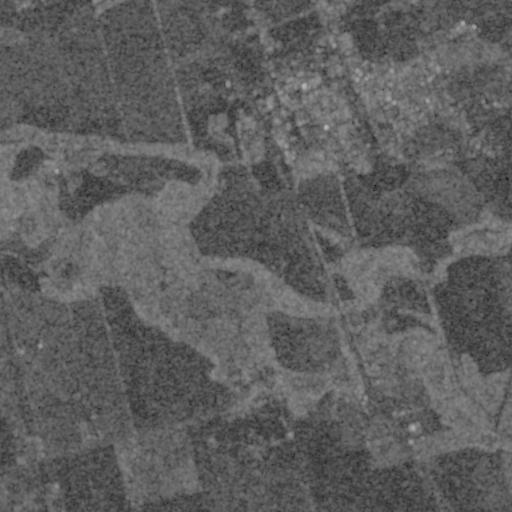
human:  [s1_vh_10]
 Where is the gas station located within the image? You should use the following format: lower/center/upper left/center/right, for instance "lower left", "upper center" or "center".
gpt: The gas station is located in the upper center of the image.
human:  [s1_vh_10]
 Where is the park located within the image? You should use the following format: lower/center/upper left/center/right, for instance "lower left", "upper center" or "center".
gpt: The park is located in the upper center of the image.
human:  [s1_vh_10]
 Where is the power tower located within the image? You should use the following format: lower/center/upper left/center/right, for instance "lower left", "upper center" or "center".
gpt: The power tower is located in the lower right of the image.
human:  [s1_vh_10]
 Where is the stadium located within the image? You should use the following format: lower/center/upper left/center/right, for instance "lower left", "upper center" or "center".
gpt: The stadium is located in the upper center of the image.
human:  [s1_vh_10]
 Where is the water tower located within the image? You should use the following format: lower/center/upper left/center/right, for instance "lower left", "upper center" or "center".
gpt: The water tower is located in the upper center of the image.
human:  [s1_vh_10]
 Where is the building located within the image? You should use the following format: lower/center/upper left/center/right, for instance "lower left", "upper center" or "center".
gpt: The building is located in the upper right of the image.
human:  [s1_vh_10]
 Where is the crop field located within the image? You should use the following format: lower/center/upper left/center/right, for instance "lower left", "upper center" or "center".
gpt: There is no crop field in the image.

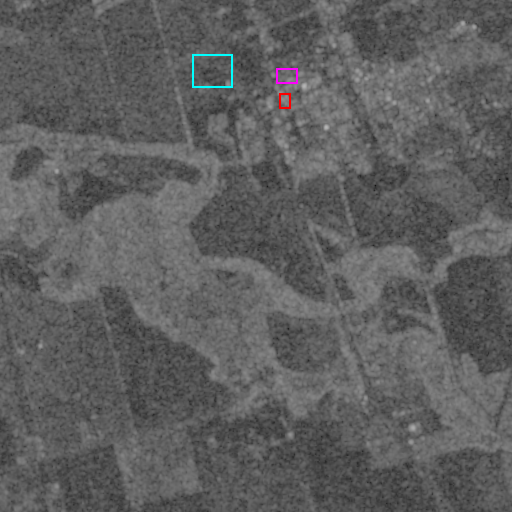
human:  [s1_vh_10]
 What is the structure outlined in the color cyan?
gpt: The structure outlined in cyan is a park.
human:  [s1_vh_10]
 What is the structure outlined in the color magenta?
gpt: The structure outlined in magenta is a stadium.
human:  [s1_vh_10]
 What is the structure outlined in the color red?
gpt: The structure outlined in red is a building.
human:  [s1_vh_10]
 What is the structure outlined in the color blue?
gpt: There is no blue outline.